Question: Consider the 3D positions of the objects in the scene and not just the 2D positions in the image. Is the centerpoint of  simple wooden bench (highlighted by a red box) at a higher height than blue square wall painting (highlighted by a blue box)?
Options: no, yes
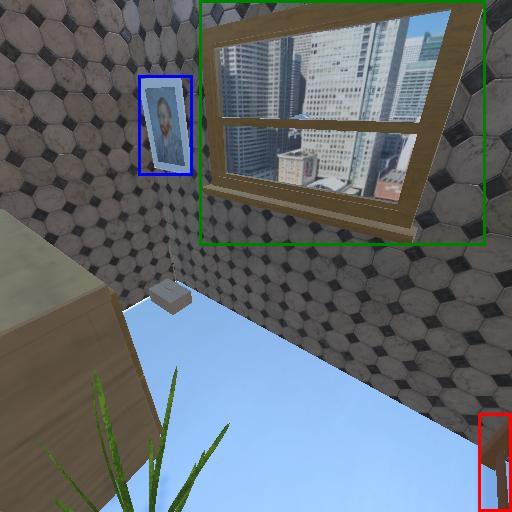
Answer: no